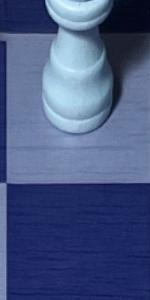
Label: Empty